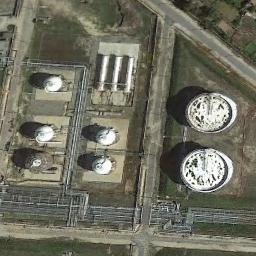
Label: storage_tank